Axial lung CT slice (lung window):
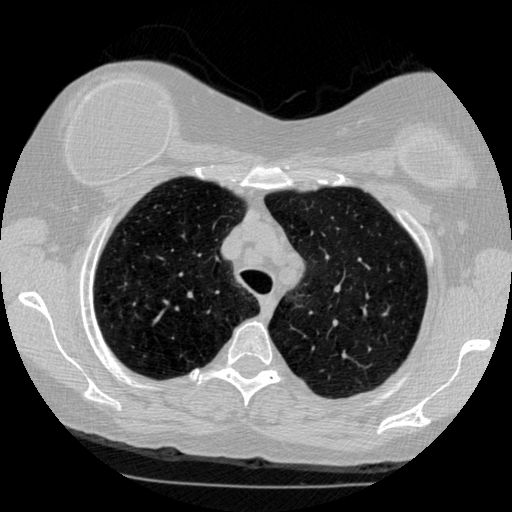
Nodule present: no